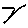
Label: zigzag